Aerial crown-view tile of a tropical tree (Barro Colorado Island, Panama), acquired 20250616:
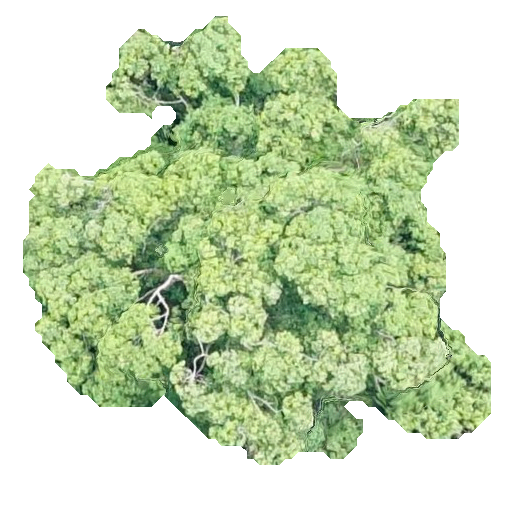
Species: Ocotea leptobotra
GBIF accepted scientific name: Ocotea leptobotra
Crown area: 201.391 m²